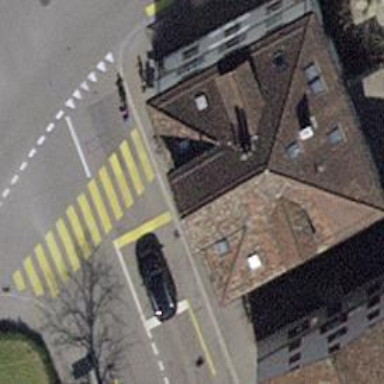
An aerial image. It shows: Building with pyramidal roof shape.